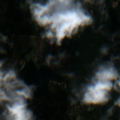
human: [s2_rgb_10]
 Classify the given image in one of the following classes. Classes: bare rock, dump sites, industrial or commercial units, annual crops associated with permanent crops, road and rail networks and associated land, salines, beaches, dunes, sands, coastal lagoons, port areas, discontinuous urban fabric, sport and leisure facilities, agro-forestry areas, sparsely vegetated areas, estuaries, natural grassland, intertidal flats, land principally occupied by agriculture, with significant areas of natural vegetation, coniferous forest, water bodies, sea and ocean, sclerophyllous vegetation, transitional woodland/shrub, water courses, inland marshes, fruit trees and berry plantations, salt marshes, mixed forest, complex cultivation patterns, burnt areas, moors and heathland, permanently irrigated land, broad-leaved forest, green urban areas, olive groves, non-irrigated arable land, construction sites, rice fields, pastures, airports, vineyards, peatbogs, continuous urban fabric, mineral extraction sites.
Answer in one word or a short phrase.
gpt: coniferous forest, mixed forest, sea and ocean